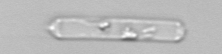
Label: Cerataulina_pelagica